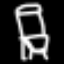
Label: chair